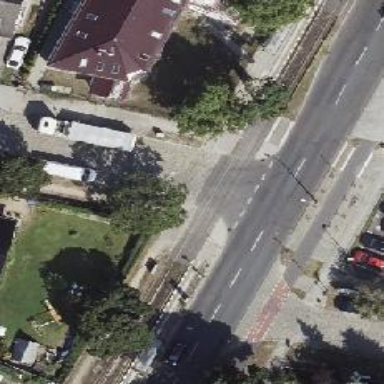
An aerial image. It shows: Tram crossing on the railway.